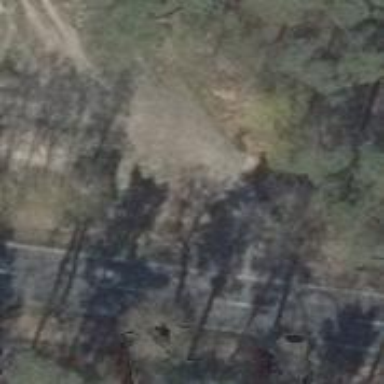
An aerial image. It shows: Sandy track with grade4 tracktype.